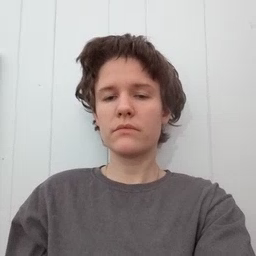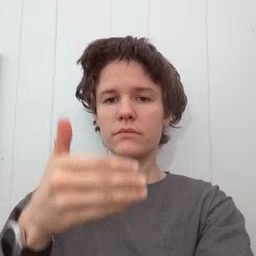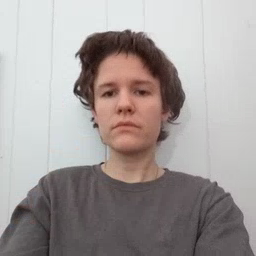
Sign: after